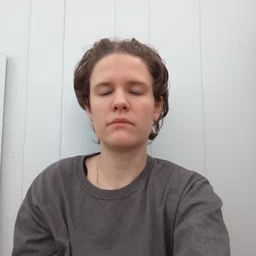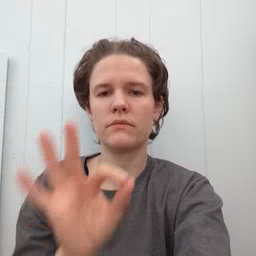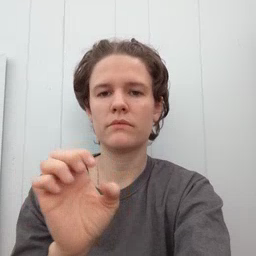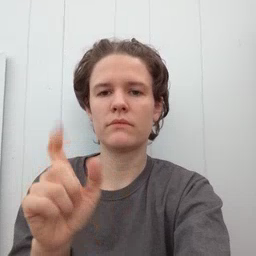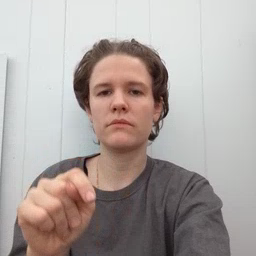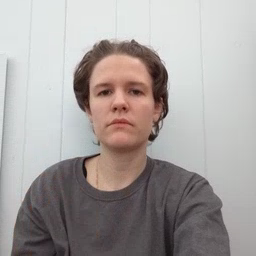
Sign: feet